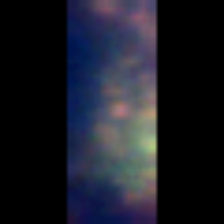
Taxon: Diatom_aggregate
Group: Diatoms